Question: When logged on to the TFS 2012 Browser and on the Work Item screen it only shows the Work Items assigned to you.

I am currently logged in as the Admin of the project and have all rights. But it only shows the Work Items that are assigned to me. Is there anyway that I can view all Work Items created for the project? Or possibly filter through the other users Work Items without logging in as them?
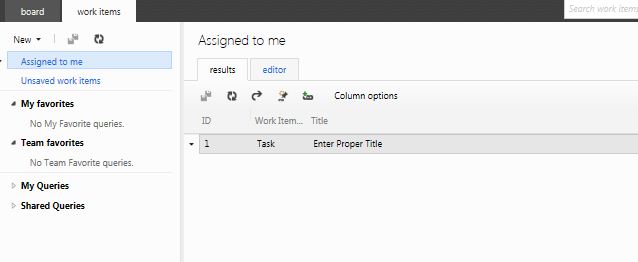
Answer: You are viewing a query called "Assigned to me." Create a new query for all work items and view that instead, or select a different query under the "Shared Queries" section at the bottom left of your screenshot.